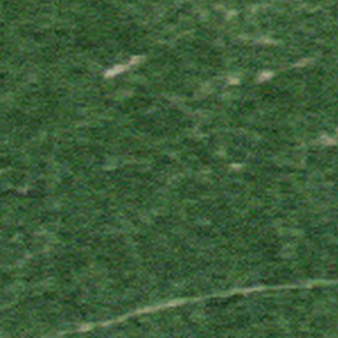
Label: other